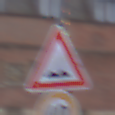
Verkehrszeichen: UnebeneFahrbahn
Zusatzzeichen unten: Geschwindigkeit40
Umgebung: Outdoor, Urban
Tageszeit: Midday
Wetter: Overcast
Licht: Natural
Jahreszeit: NotSpecified
Kontrast: LowContrast